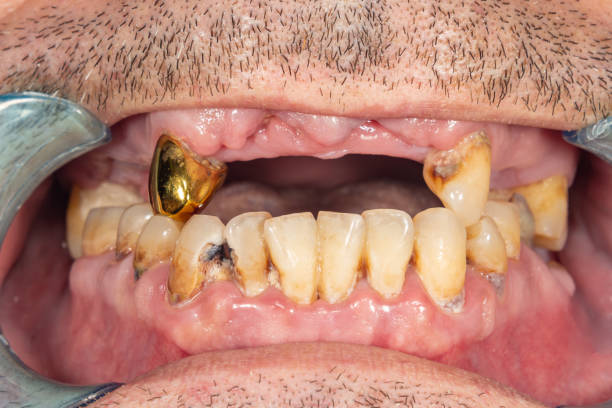
Condition: Caries